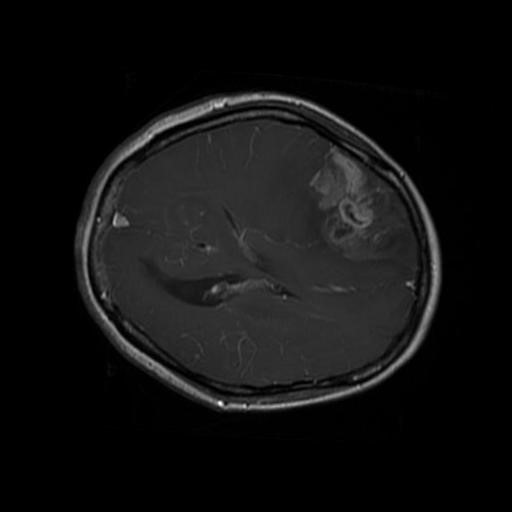
Label: brain_glioma